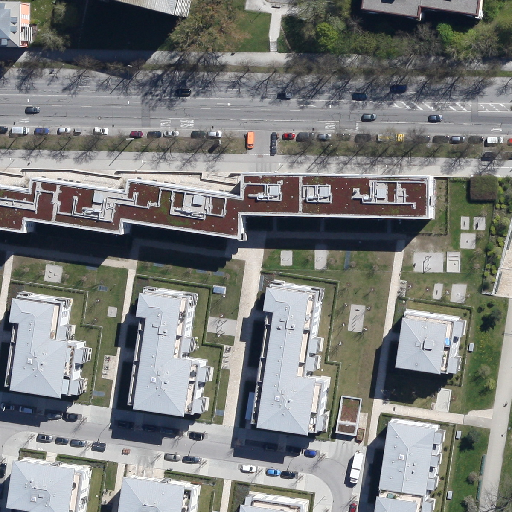
Referring expression: long truck driving on the road